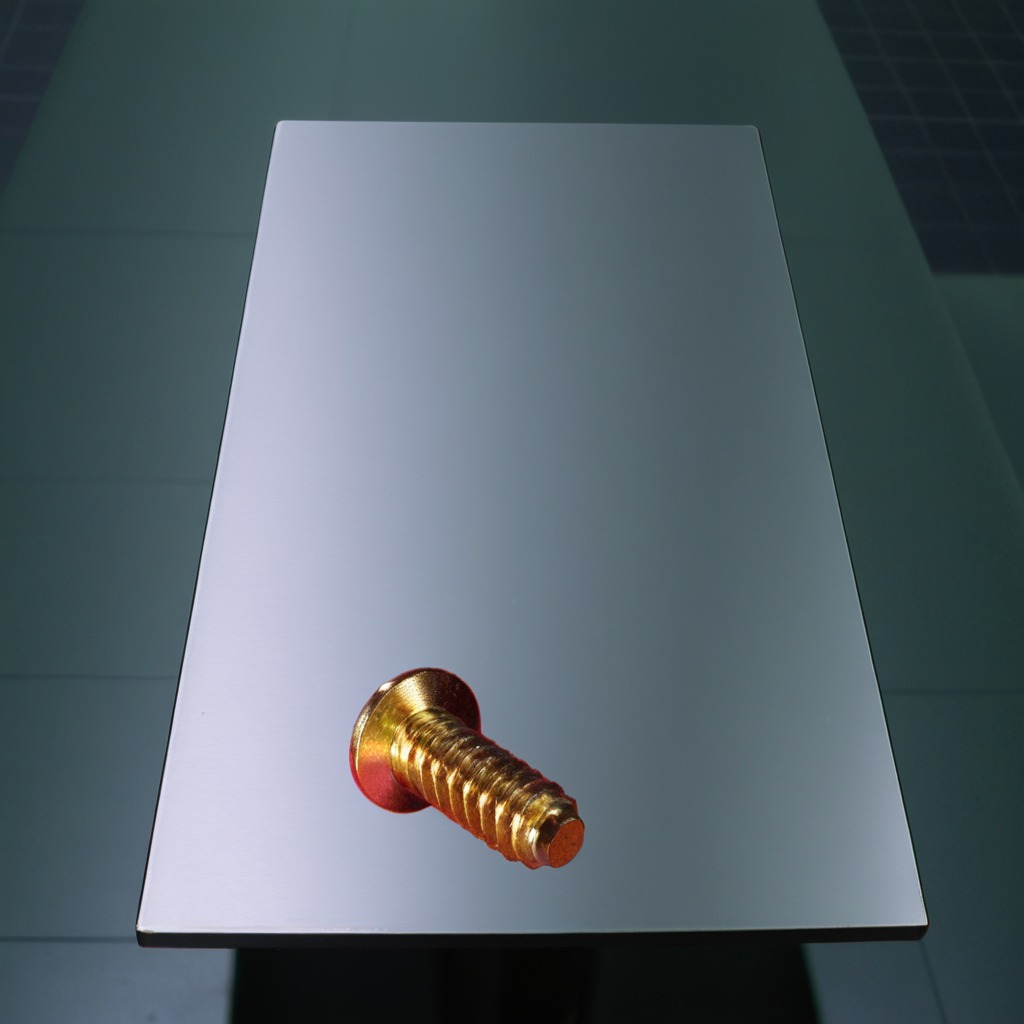
A metal screw is lying on the table in a railway signal maintenance room.